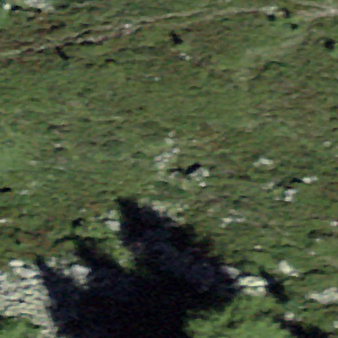
Label: other